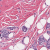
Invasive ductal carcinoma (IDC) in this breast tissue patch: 1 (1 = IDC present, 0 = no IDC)